Question: Imagine I have several (i.e. > 100) column vectors of numbers. Vectors are large with equal length (e.g. 20k items). The vectors are not adjacent, so they don't make a matrix.
What I want, is to get some row-wise computation with the vectors, for instance
or
See this simplified example, that should get the maximal value for all vectors, which would be 3 for all row (in reality the displayed value is 1):

It would be easy, if I could copy the vectors as a matrix and get the column of row ranges that spans all vectors for a given row, instead of the column ranges. But that is not the option due to the size of the data. I think it is related to other SO question: <URL>.
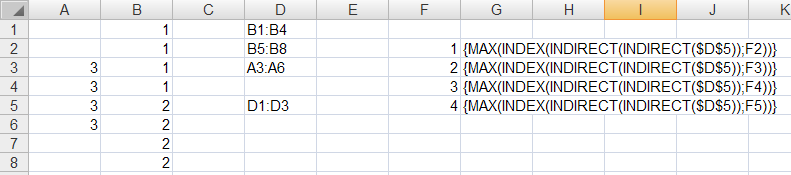
Answer: You can use CHOOSE to combine equal sized columns into a single range, e.g. for your 3 range example:
'=CHOOSE({1,2,3},$B$1:$B$4,$B$5:$B$8,$A$3:$A$6)'
Then use that directly in a formula, e.g. in G2 copied down to get the MAX in each row for your example
'=MAX(INDEX(CHOOSE({1,2,3},$B$1:$B$4,$B$5:$B$8,$A$3:$A$6),F2,0))'
or you can define the CHOOSE part as a named range [especially useful if you have 100 ranges], e.g. name that Matrix and use
'=MAX(INDEX(Matrix,F2,0))'
You need to modify the {1,2,3} part based on the number of ranges, to shortcut when you have 100 ranges you can use
'=CHOOSE(TRANSPOSE(ROW(INDIRECT("1:100"))),Range1, Range2.....Range100)'
Now needs to be confirmed with ++
To get the first non-zero value you can use this version
'=INDEX(INDEX(Matrix,F2,0),MATCH(TRUE,INDEX(Matrix,F2,0)<>0,0))'
also confirmed with ++